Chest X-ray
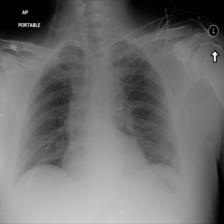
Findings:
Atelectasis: negative
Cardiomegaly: negative
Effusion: negative
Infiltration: negative
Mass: negative
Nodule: negative
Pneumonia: negative
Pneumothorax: negative
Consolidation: negative
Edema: negative
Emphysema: negative
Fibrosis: negative
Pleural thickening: negative
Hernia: negative